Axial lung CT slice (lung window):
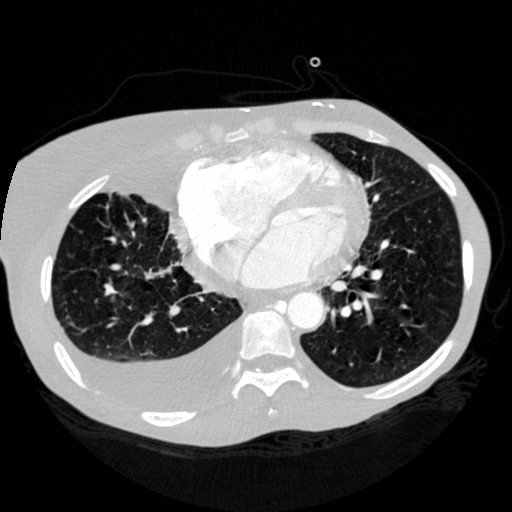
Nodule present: no